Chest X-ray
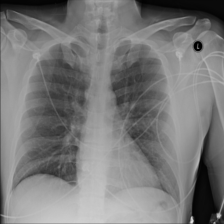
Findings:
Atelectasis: negative
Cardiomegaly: negative
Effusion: negative
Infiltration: negative
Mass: negative
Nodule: negative
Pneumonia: negative
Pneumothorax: negative
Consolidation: negative
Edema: negative
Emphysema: negative
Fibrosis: negative
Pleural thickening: negative
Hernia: negative